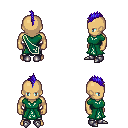
a pixel art fantasy rpg character, male body template, human, tanned skin, sash dress, metal pants, blue mohawk hairstyle, metal boots, four views (front, back, left, right), 2x2 character sprite sheet, small pixel art, hard edges, no anti-aliasing